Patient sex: M
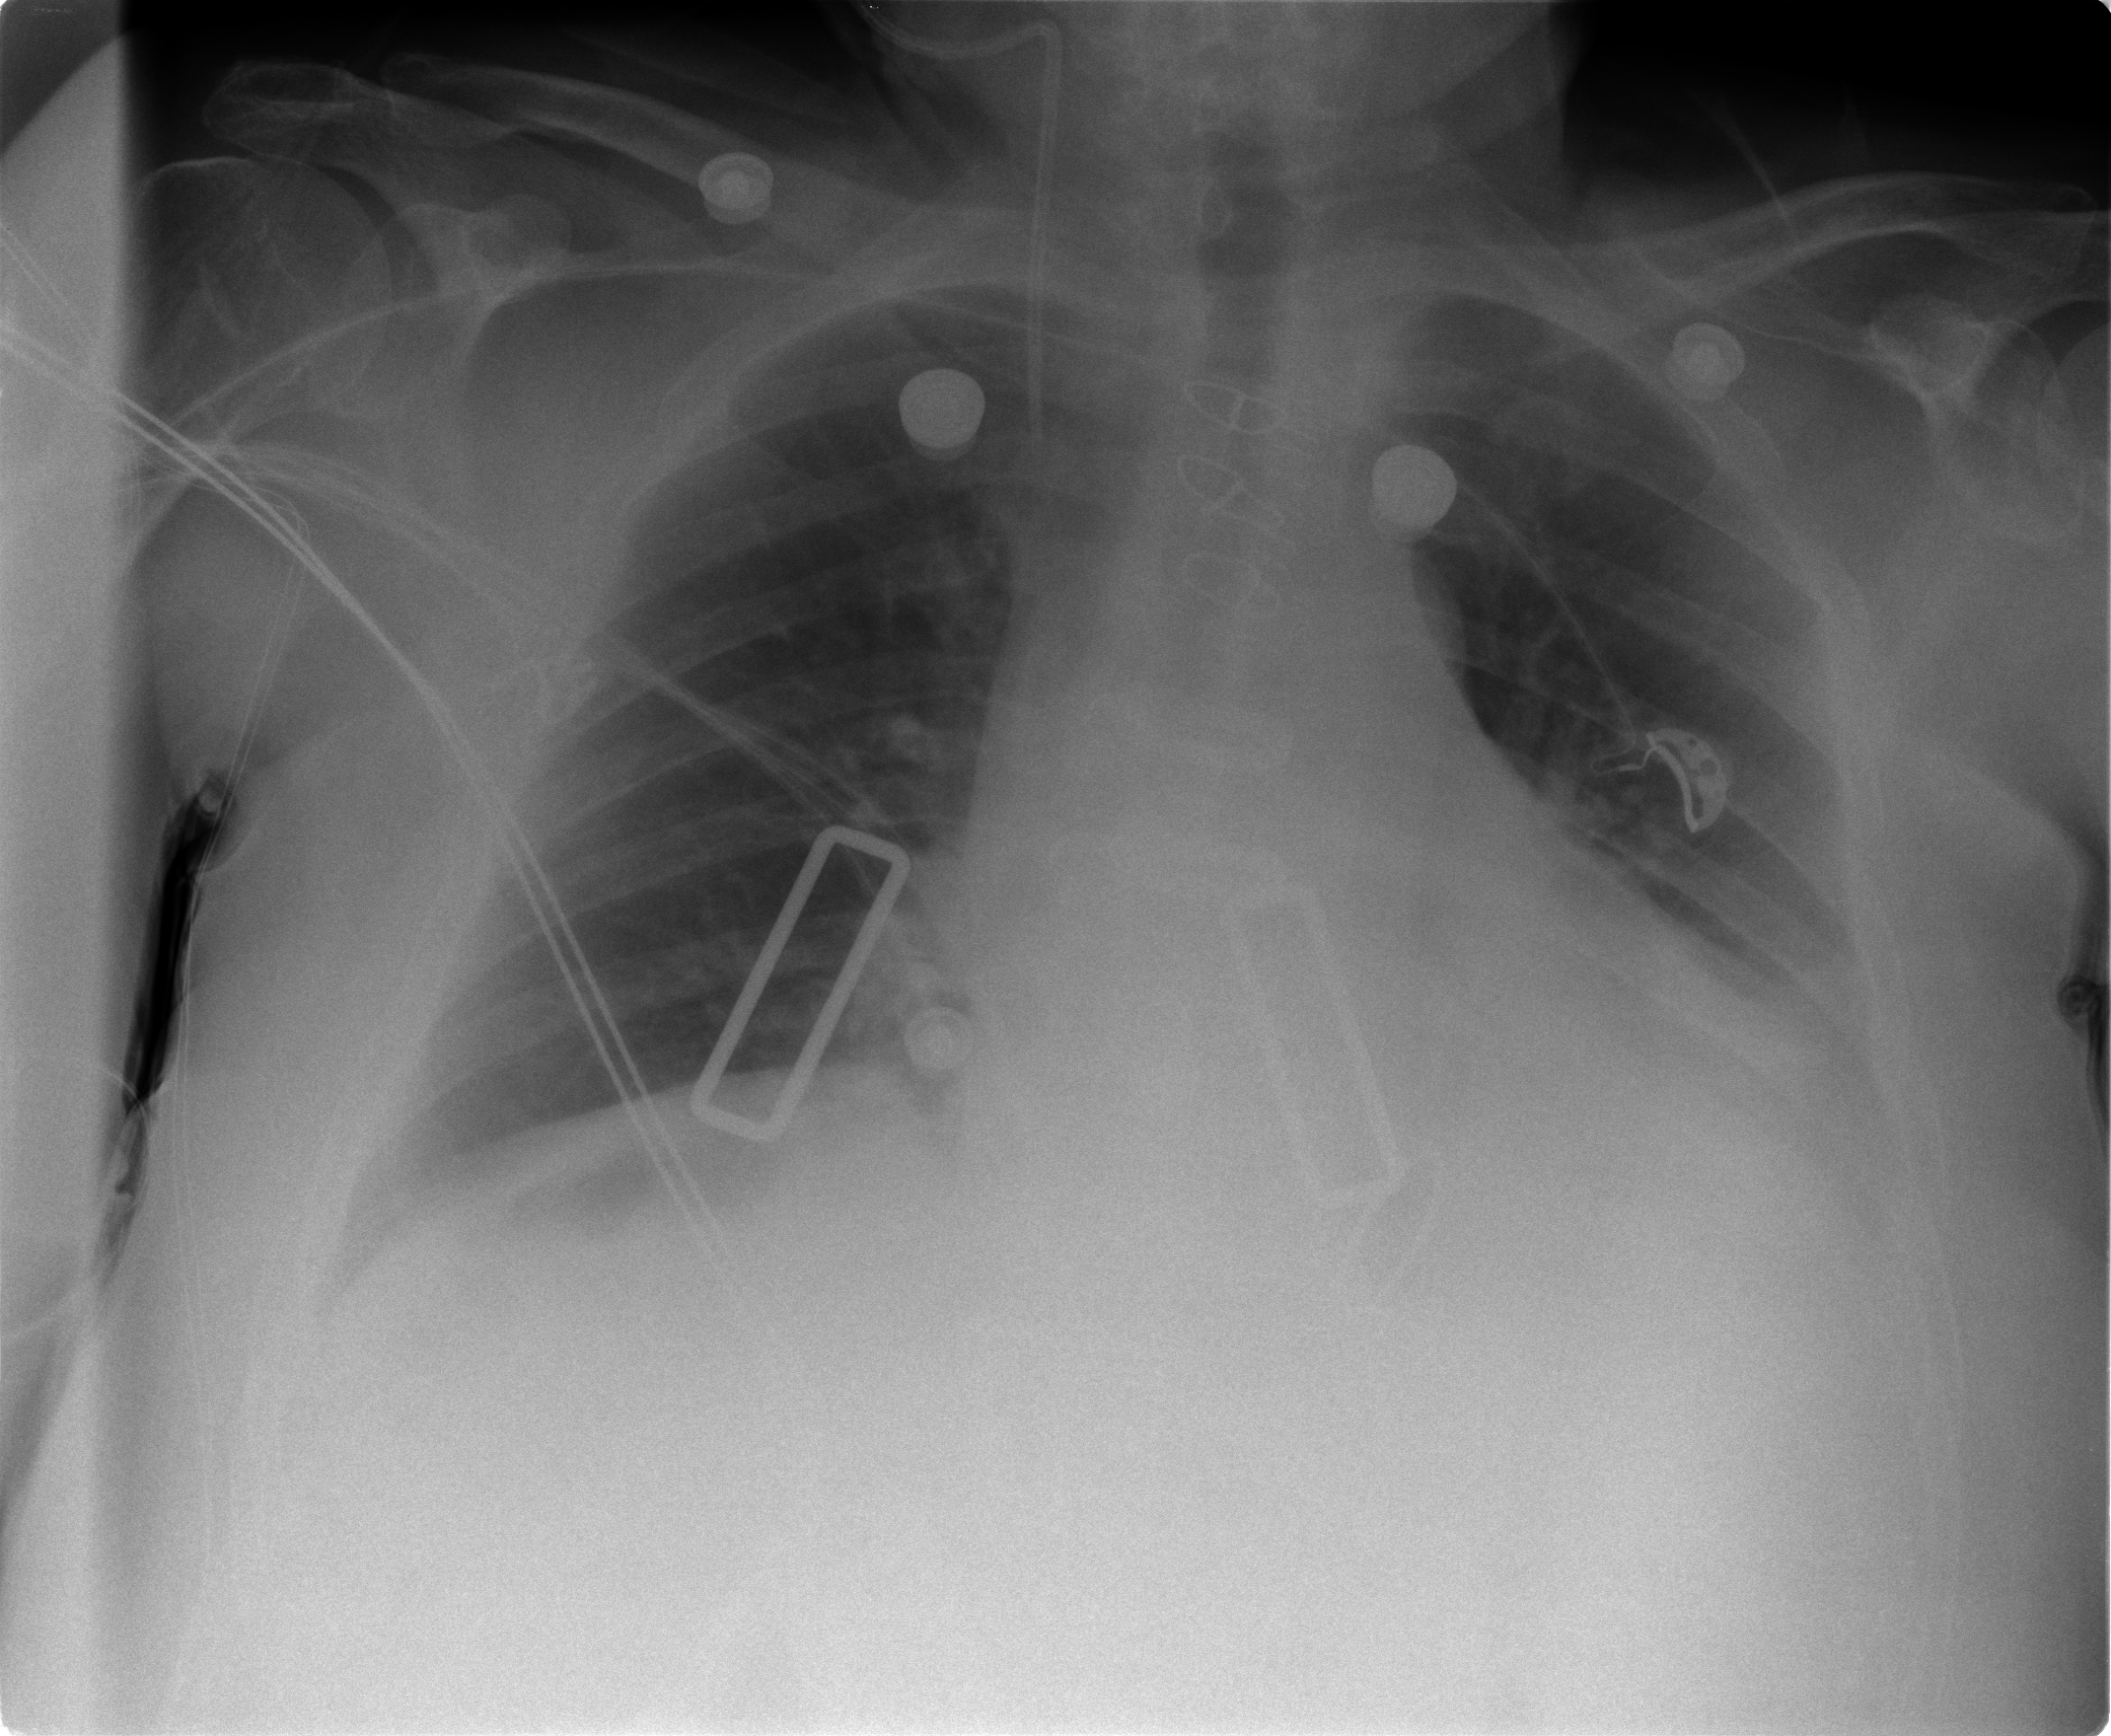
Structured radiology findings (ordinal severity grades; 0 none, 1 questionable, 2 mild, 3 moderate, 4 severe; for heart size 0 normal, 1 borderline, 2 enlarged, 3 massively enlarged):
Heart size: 2
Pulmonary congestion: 3
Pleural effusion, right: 0
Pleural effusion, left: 1
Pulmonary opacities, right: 2
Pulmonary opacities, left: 2
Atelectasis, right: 2
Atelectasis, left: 2